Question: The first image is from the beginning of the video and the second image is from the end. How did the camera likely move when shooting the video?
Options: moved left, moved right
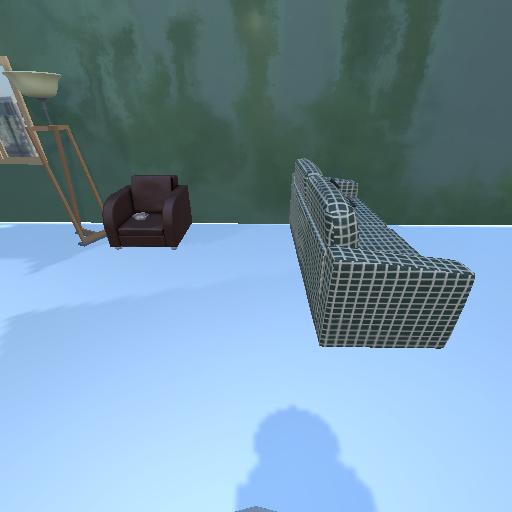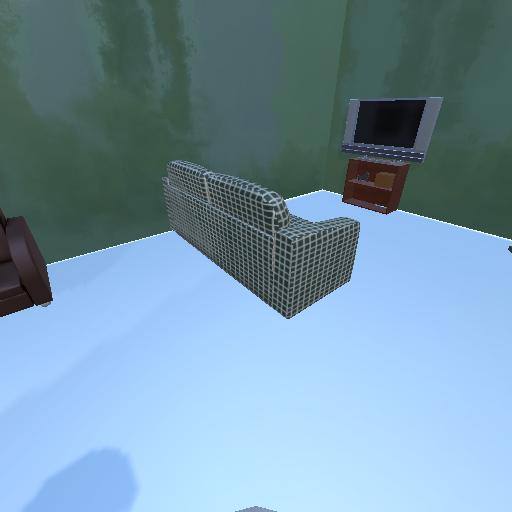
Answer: moved left